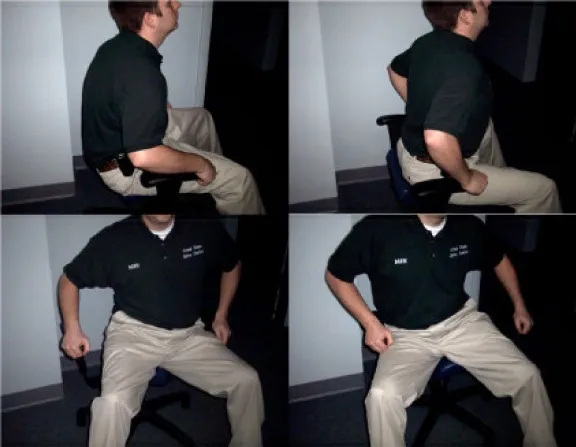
The figure demonstrates the warm-up procedures performed prior to each manipulative treatment. The patient performs a series of exercises, starting front-to-back, side-to-side, clockwise, and counterclockwise motions. All three patients performed these warm-ups at each office visit.
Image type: medical_photograph (skin_photograph)